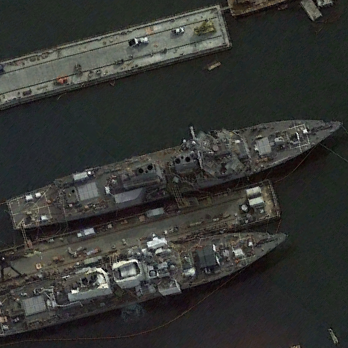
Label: destroyer